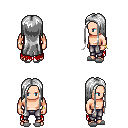
a pixel art fantasy rpg character, male body template, human, light skin, red tattered cape, metal pants, white extra-long hairstyle, bracelets, white slippers, four views (front, back, left, right), 2x2 character sprite sheet, small pixel art, hard edges, no anti-aliasing